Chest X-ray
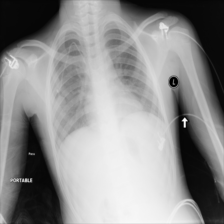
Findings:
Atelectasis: negative
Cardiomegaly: negative
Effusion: negative
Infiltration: negative
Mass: negative
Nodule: negative
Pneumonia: negative
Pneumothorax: negative
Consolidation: negative
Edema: negative
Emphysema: negative
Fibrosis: negative
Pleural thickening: negative
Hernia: negative